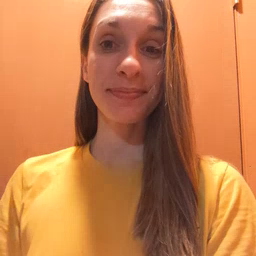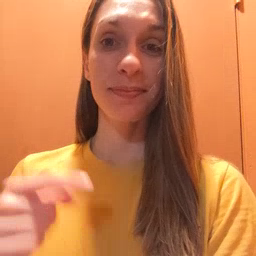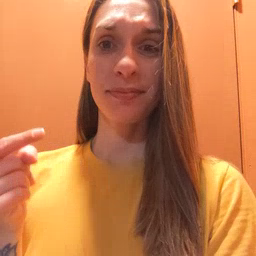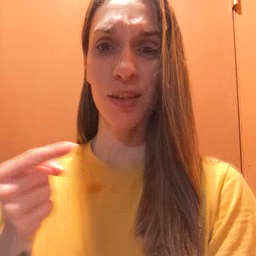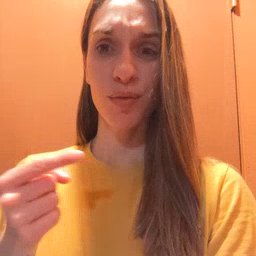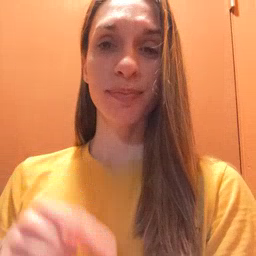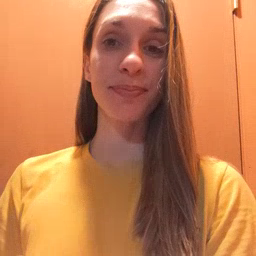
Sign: owie